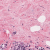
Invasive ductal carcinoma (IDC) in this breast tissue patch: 1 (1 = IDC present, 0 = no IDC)